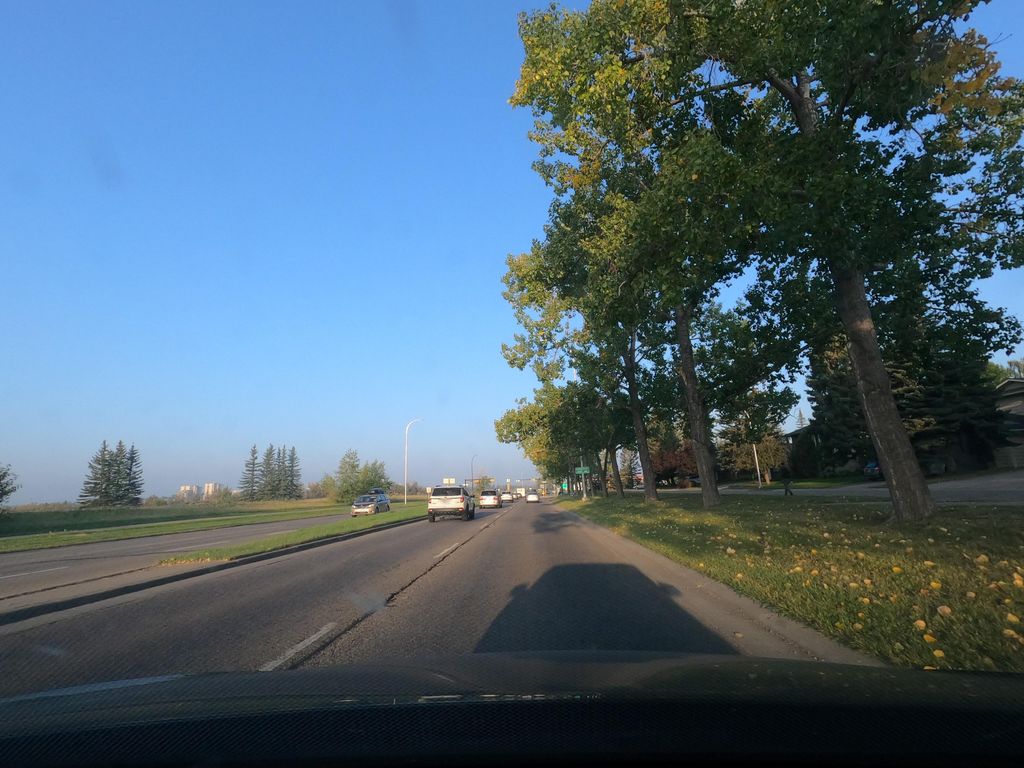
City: calgary